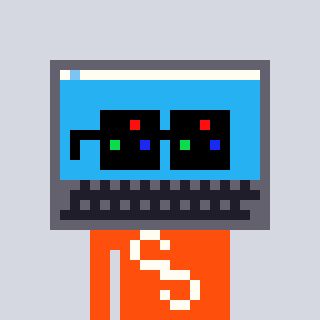
a pixel art character with square black sunglasses, a laptop-shaped head and a orange-colored body on a cool background